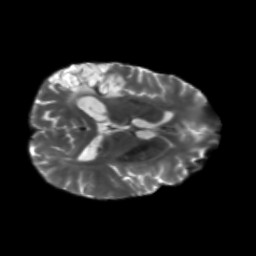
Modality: T2w
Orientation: axial
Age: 47
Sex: male
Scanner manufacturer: siemens
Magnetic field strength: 3 T
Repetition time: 5.25 s
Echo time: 0.08 s